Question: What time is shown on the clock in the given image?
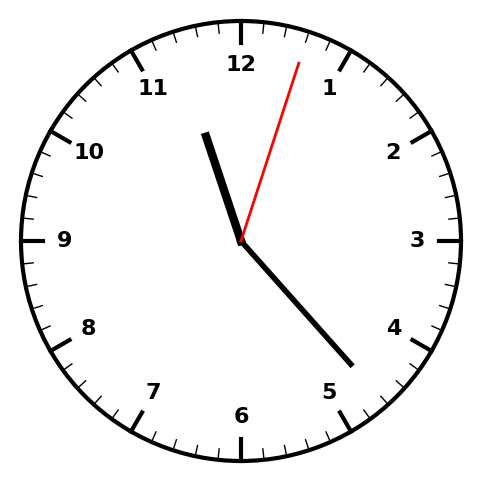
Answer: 11:23:03